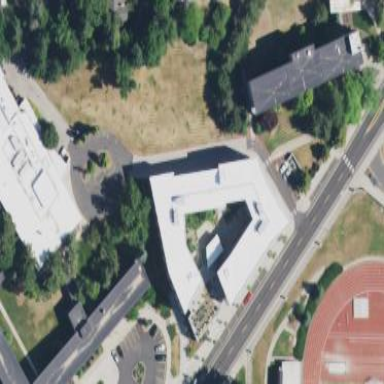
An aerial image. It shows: Dormitory building.